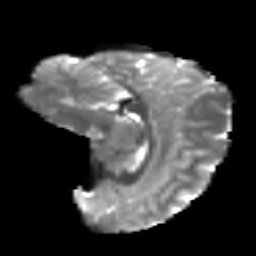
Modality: T2w
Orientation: sagittal
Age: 13
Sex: female
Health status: ill
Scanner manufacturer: ge
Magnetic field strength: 3 T
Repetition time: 6.752 s
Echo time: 0.079 s